Aerial crown-view tile of a tropical tree (Barro Colorado Island, Panama), acquired 20241014:
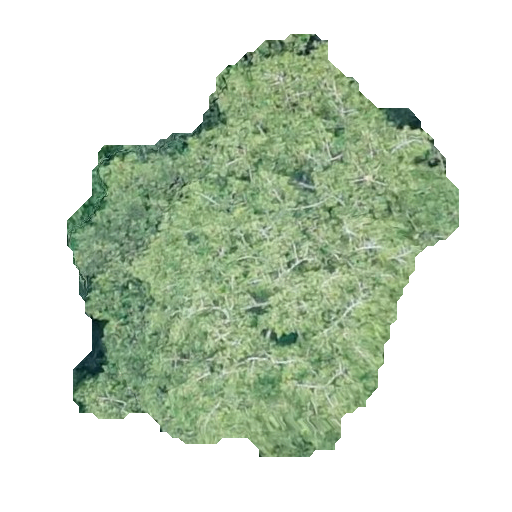
Species: Virola surinamensis
GBIF accepted scientific name: Virola surinamensis
Crown area: 171.2 m²